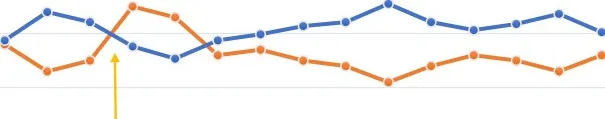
Serum creatinine-based eGFR and serum cystatin C.
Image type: pathology (immunostaining)